Question: I have the view below:
'''
@Html.LabelFor(m => m.CompanyPostCode)
@Html.TextBoxFor(m => m.CompanyPostCode)
@Html.LabelFor(m => m.CompanyCity)
@Html.TextBoxFor(m => m.CompanyCity)
@Html.HiddenFor(m => m.CompanyCityID)
'''
All attributes are marked as in my view model. Then problem is that my CompanyCityID (marked as Required) is hidden and thus no validation is done in the view. If I show this attribute in my view the validation is done.

My question: is it possible to perform a validation on a hidden field? A workaround exist?
It may seems a little strange to validate a hidden field. The reason is that this field is filled from jQuery based on special rules. If it is not filled, I know something is not valid on the view.
Thanks.
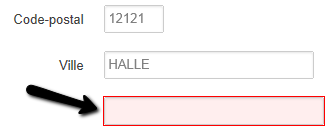
Answer: The possible reason can be that there is 'ignore: ':hidden'' line in 'jquery.validate.unobtrusive.js' file.
After 1.9.0 version it is a default behaviour. You can fix that manually by adding
'''
$.validator.setDefaults({ ignore: [] });
'''
As you can see <URL>
> Another change should make the setup of forms with hidden elements
easier, these are now ignored by default (). In theory, this could break an existing
setup. In the unlikely case that it actually does,